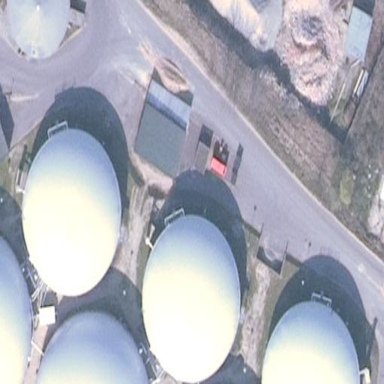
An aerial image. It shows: Digester building with white dome-shaped roof.